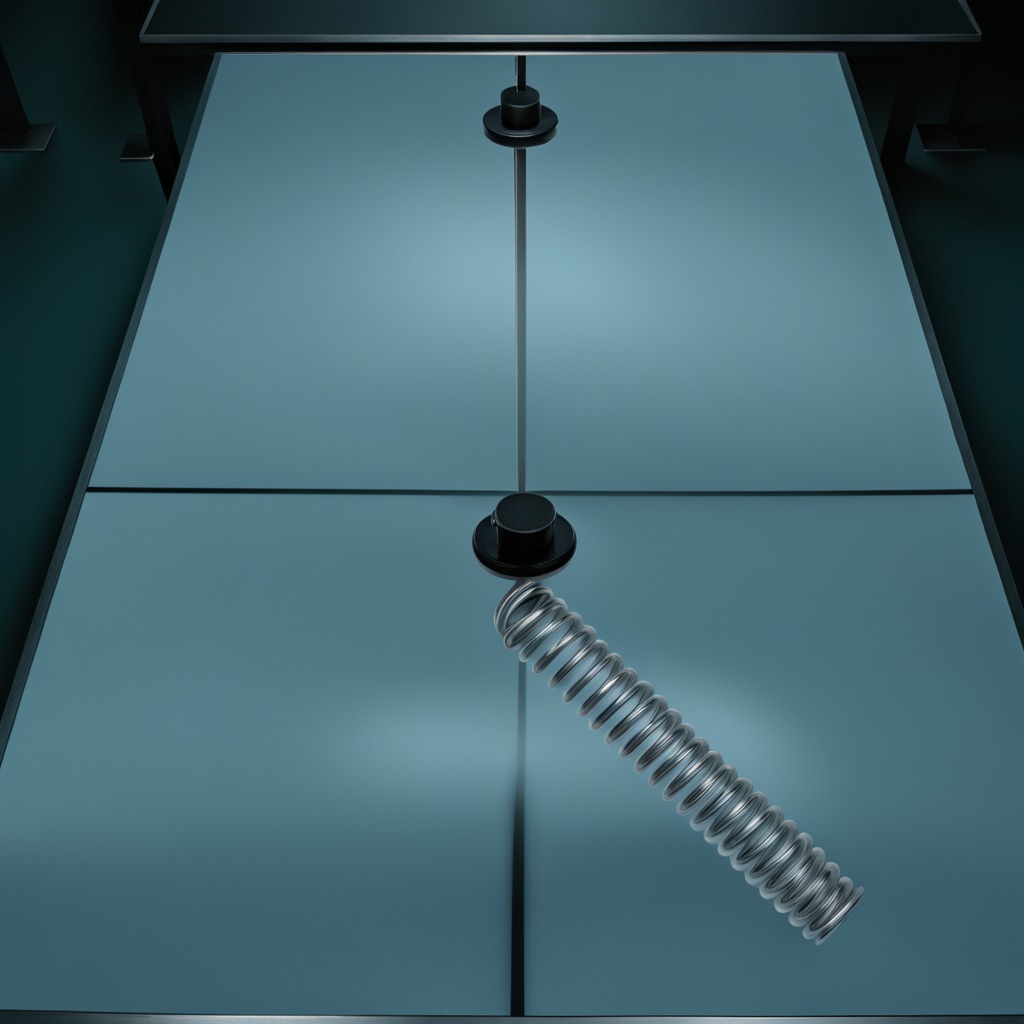
A coiled metal spring is lying on the clean empty table in a railway signal maintenance room.